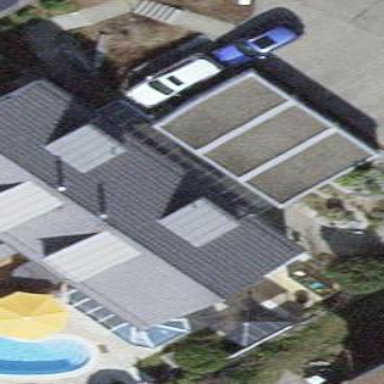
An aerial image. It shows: Group of garages.